Question: I have an asp:calendar control and I want to know how to change the color of enabled and disabled dates of the calendar control...
on the pictures i have attached, the enabled dates colors are black, and the disabled dates colors are white
I want to interchange the two

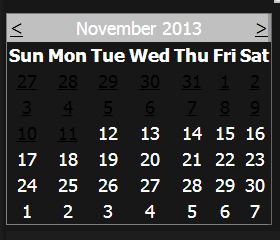
Answer: Ok I understand please try following code in code behind file.
'''
protected void Calendar1_DayRender(object sender, DayRenderEventArgs e) // disable future dates on calendar control
{
if (e.Day.Date > DateTime.Today)
{
e.Day.IsSelectable = false;
e.Cell.ForeColor = System.Drawing.Color.Black;
}
else
{
e.Cell.ForeColor = System.Drawing.Color.White;
}
}
'''